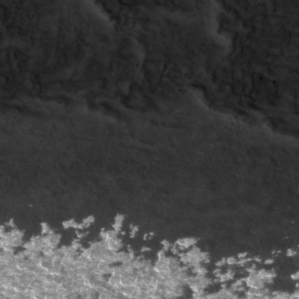
Label: non_frost